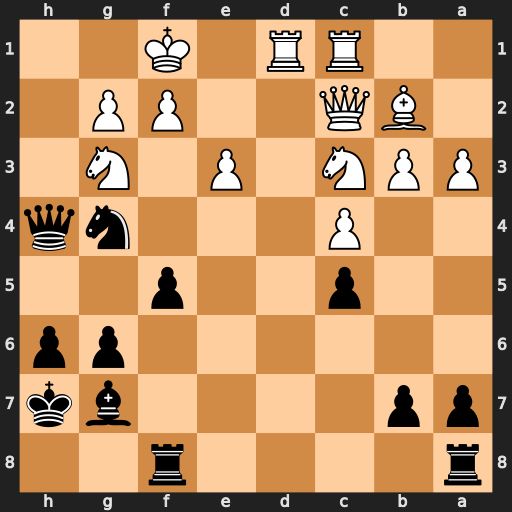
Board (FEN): r4r2/pp4bk/6pp/2p2p2/2P3nq/PPN1P1N1/1BQ2PP1/2RR1K2
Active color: b
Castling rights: -
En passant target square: -
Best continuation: f4 exf4 Rxf4 Rd7 Ne3+ Kg1 Nxc2